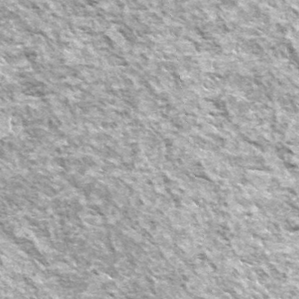
Label: frost